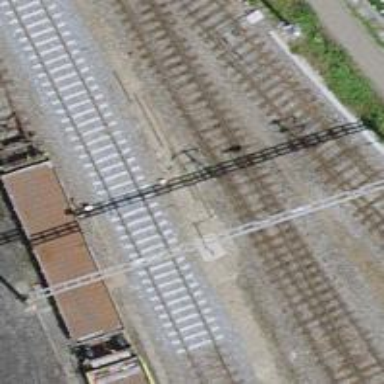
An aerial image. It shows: Railway switch.